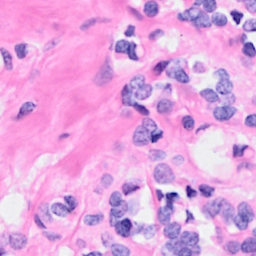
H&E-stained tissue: Breast